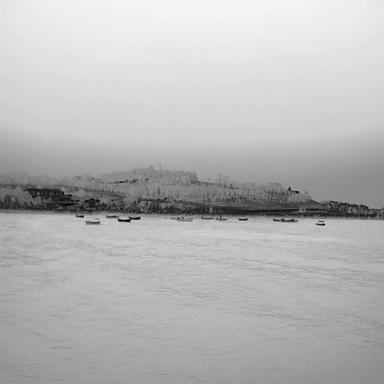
There are 13 bulk_carriers in the infrared image.